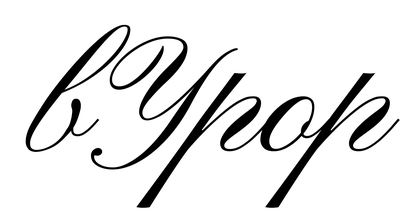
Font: PinyonScript-Regular